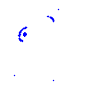
Particle: proton